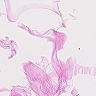
Metastatic tissue present: no